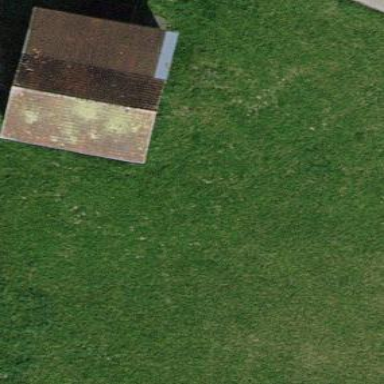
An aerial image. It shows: Gabled roof on farm auxiliary building.